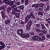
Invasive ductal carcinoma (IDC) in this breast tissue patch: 0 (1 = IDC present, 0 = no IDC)